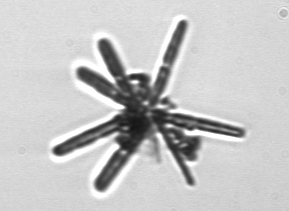
Label: Thalassionema